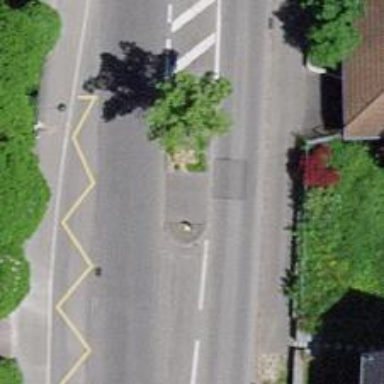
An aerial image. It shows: Crossing with island in the road.